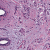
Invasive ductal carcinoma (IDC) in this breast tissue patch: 0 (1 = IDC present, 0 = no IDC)